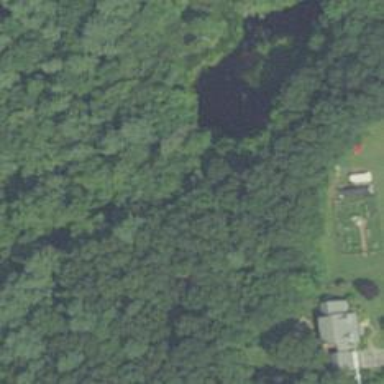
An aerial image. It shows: Peaceful pond surrounded by nature.